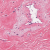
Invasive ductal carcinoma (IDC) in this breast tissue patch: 0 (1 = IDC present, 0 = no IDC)